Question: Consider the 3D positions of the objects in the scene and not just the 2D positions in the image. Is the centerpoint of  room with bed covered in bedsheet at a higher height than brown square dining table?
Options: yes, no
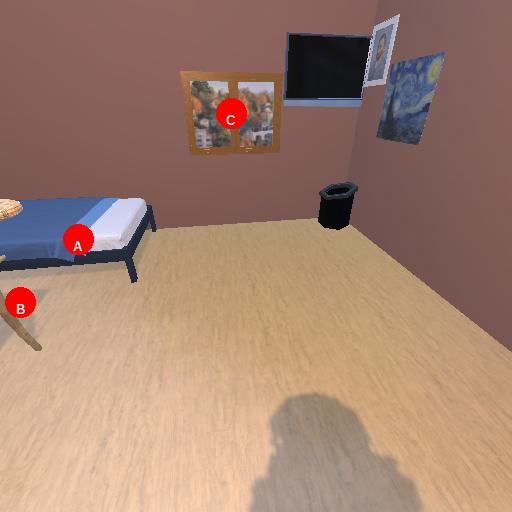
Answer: yes